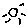
Label: sun